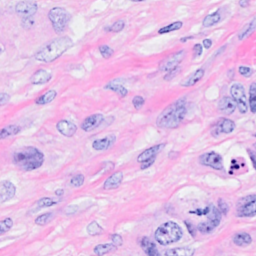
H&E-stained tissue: Breast